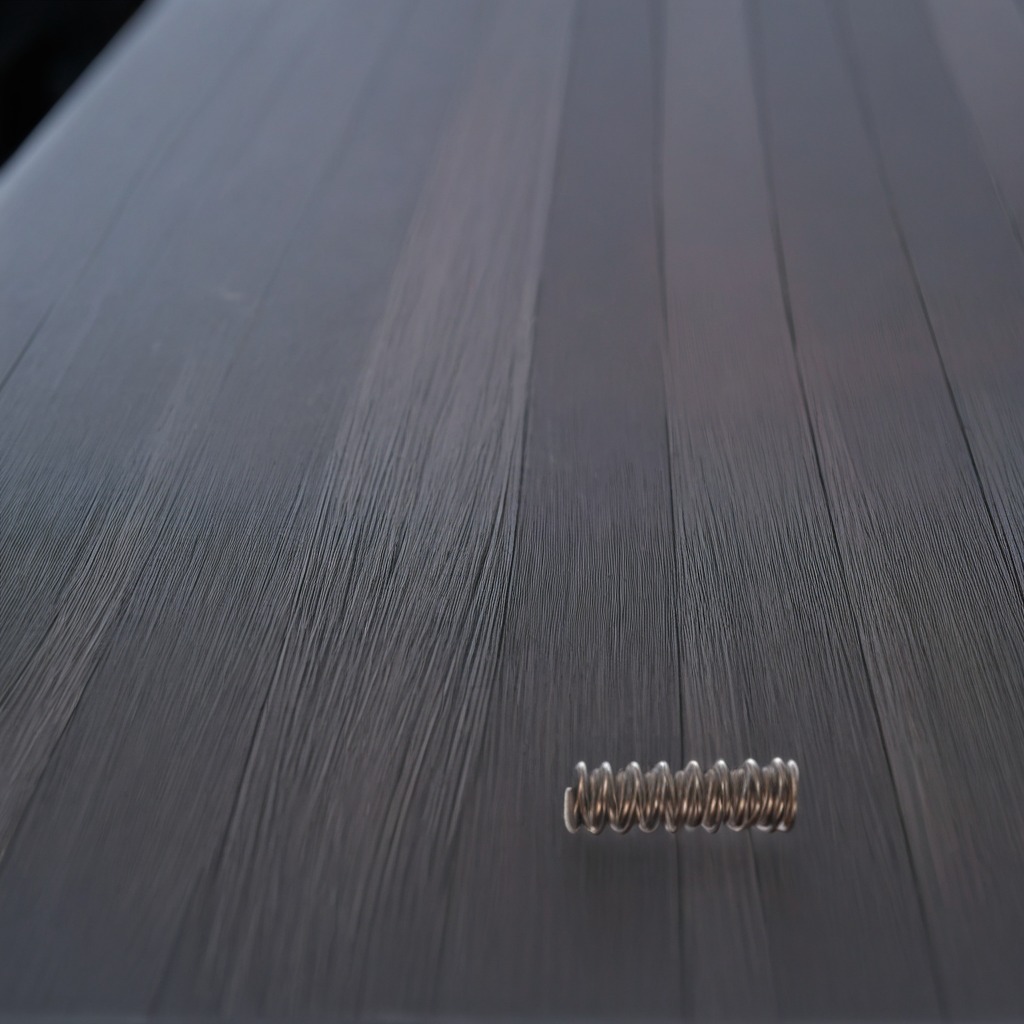
A coiled metal spring is lying on a old table.